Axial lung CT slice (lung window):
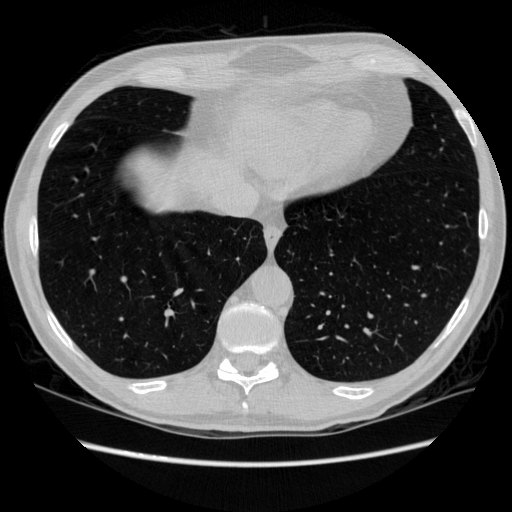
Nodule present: no